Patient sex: M
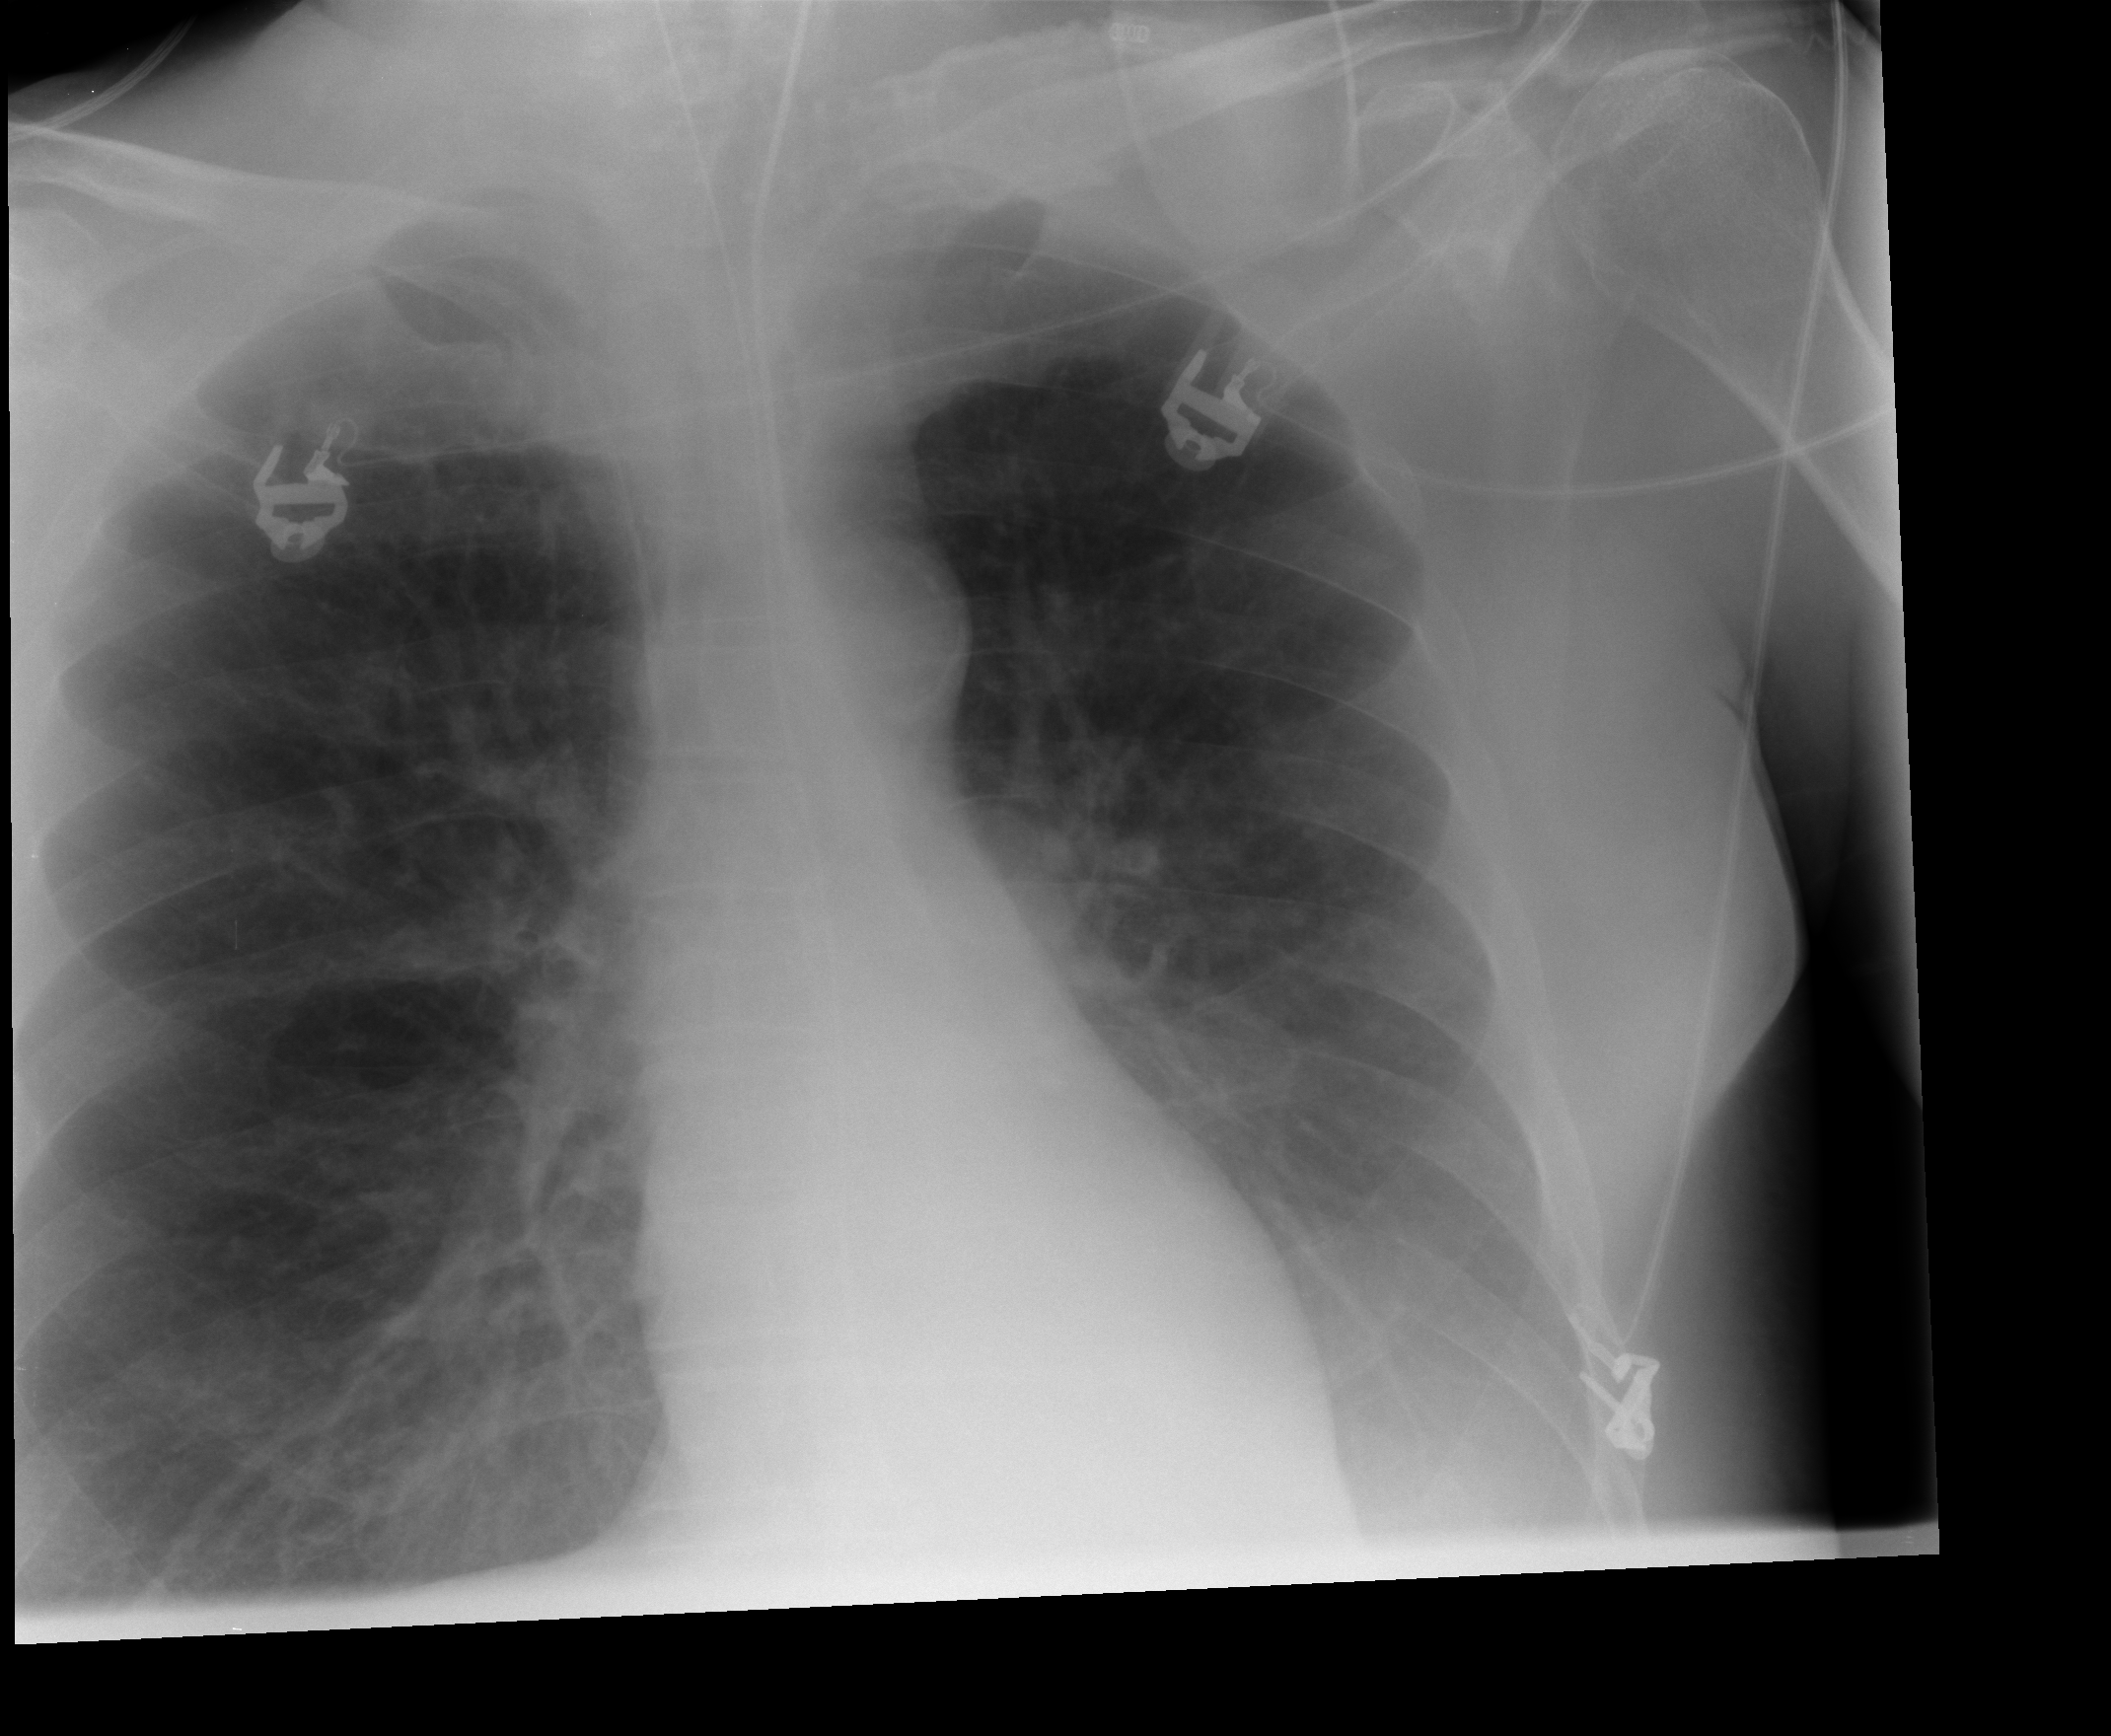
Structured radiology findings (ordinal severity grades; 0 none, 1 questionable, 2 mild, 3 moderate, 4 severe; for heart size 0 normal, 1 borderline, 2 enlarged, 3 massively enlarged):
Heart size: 0
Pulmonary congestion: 2
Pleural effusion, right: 0
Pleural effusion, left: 0
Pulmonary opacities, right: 0
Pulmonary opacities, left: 0
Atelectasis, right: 0
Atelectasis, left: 0